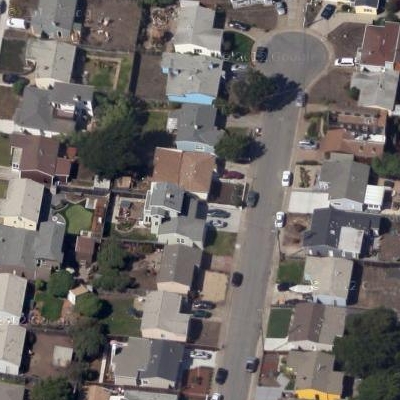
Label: fResident